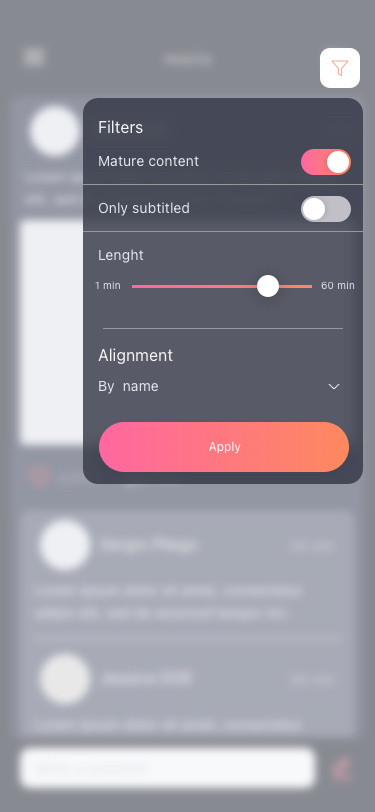
Text in this UI design:
Lorem ipsum dolor sit amet, consectetur adipis elit, sed do eiusmod tempor inc.
34 min
Jessica DOE
Lorem ipsum dolor sit amet, consectetur adipis elit, sed do eiusmod tempor inc.
34 min
Sergio Pliego
Write a comment
345
2,372
Lorem ipsum dolor sit amet, consectetur adipis elit, sed do eiusmod tempor incididunt.
Janet DOE
PHOTO
By  name
Alignment
60 min
1 min
Lenght
Only subtitled
Mature content
Filters